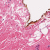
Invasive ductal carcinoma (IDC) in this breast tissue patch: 0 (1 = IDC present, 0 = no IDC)